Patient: sex F, age 40
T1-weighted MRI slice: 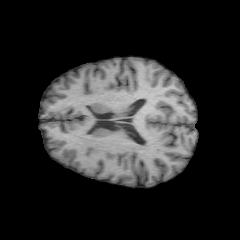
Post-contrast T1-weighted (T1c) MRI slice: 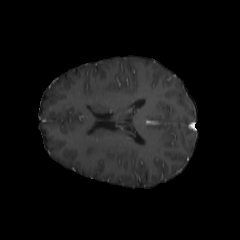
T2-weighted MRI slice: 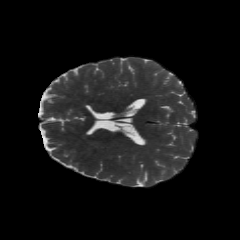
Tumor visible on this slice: no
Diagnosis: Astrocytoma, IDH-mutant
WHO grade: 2